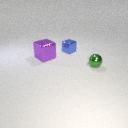
large purple metal cube in front of small blue metal cube